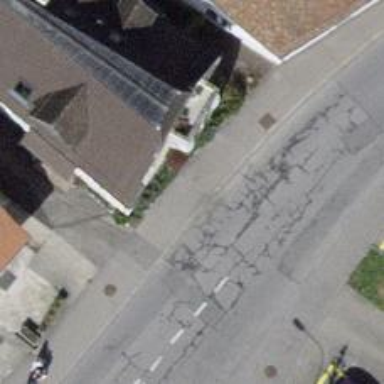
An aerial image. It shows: Asphalt sidewalk.